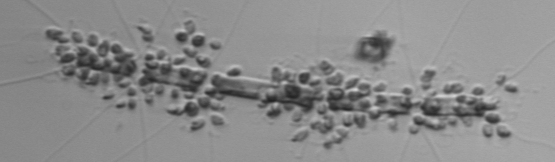
Label: Chaetoceros_didymus_TAG_external_flagellate